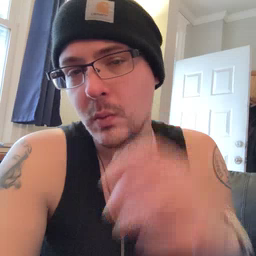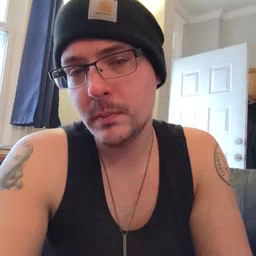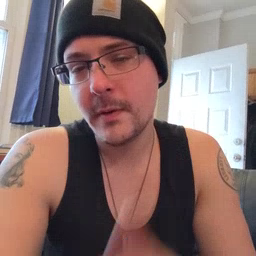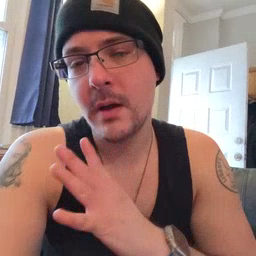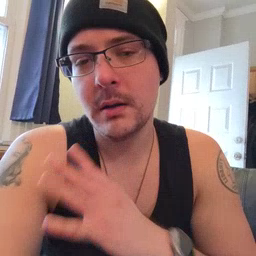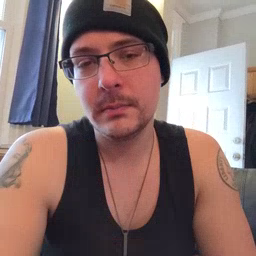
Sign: fine